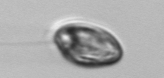
Label: Katodinium_or_Torodinium